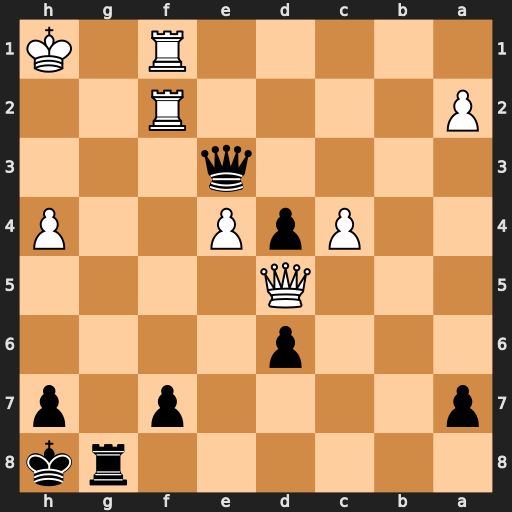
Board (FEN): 6rk/p4p1p/3p4/3Q4/2PpP2P/4q3/P4R2/5R1K
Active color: b
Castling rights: -
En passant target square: -
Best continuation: Qh3+ Rh2 Qxf1#